七年级 · 算术
小题8.0分)

有理数: $-3 \frac{1}{2} 、|-1| 、 3.14 、 0 、-5$.

(1)在如图所示的数轴上画出表示这 5 个数的点;

(2)把这 5 个数按从小到大的顺序排列，用 “<”号连接起来;

(3)把这 5 个数分别填入表示它所在的数集的圈里;

(4)已知点 $A$ 是数轴上的点, 如果点 $A$ 先向左移动 6 个单位, 再向右移 4 动 4 个单位, 终点所表示
的数为 -1 , 则 $A$ 点所表示的数是

正数集整数集

负数集
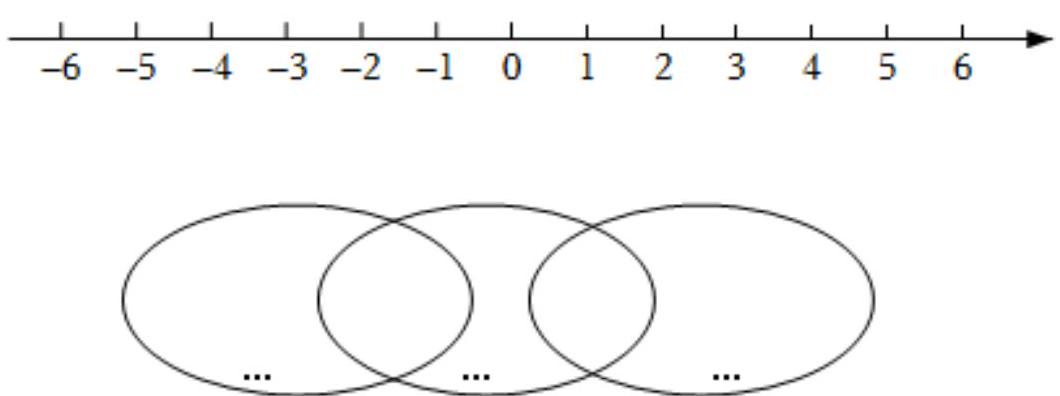
答案: 1
解析: 解：(1)如图

输入区

所示.

(2) $-5<-3 \frac{1}{2}<0<$